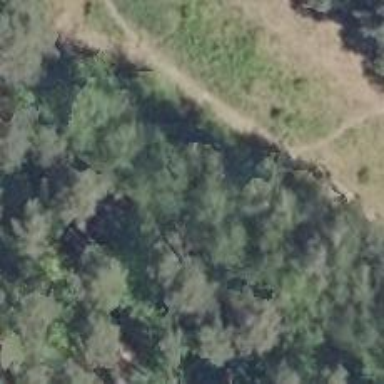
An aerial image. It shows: Path covered with grass.